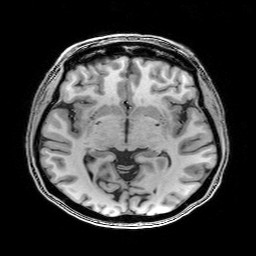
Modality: T1w
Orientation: coronal
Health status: healthy
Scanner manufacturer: philips
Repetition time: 0.007629 s
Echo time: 0.00351 s